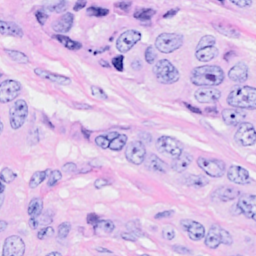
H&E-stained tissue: Breast